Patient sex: F
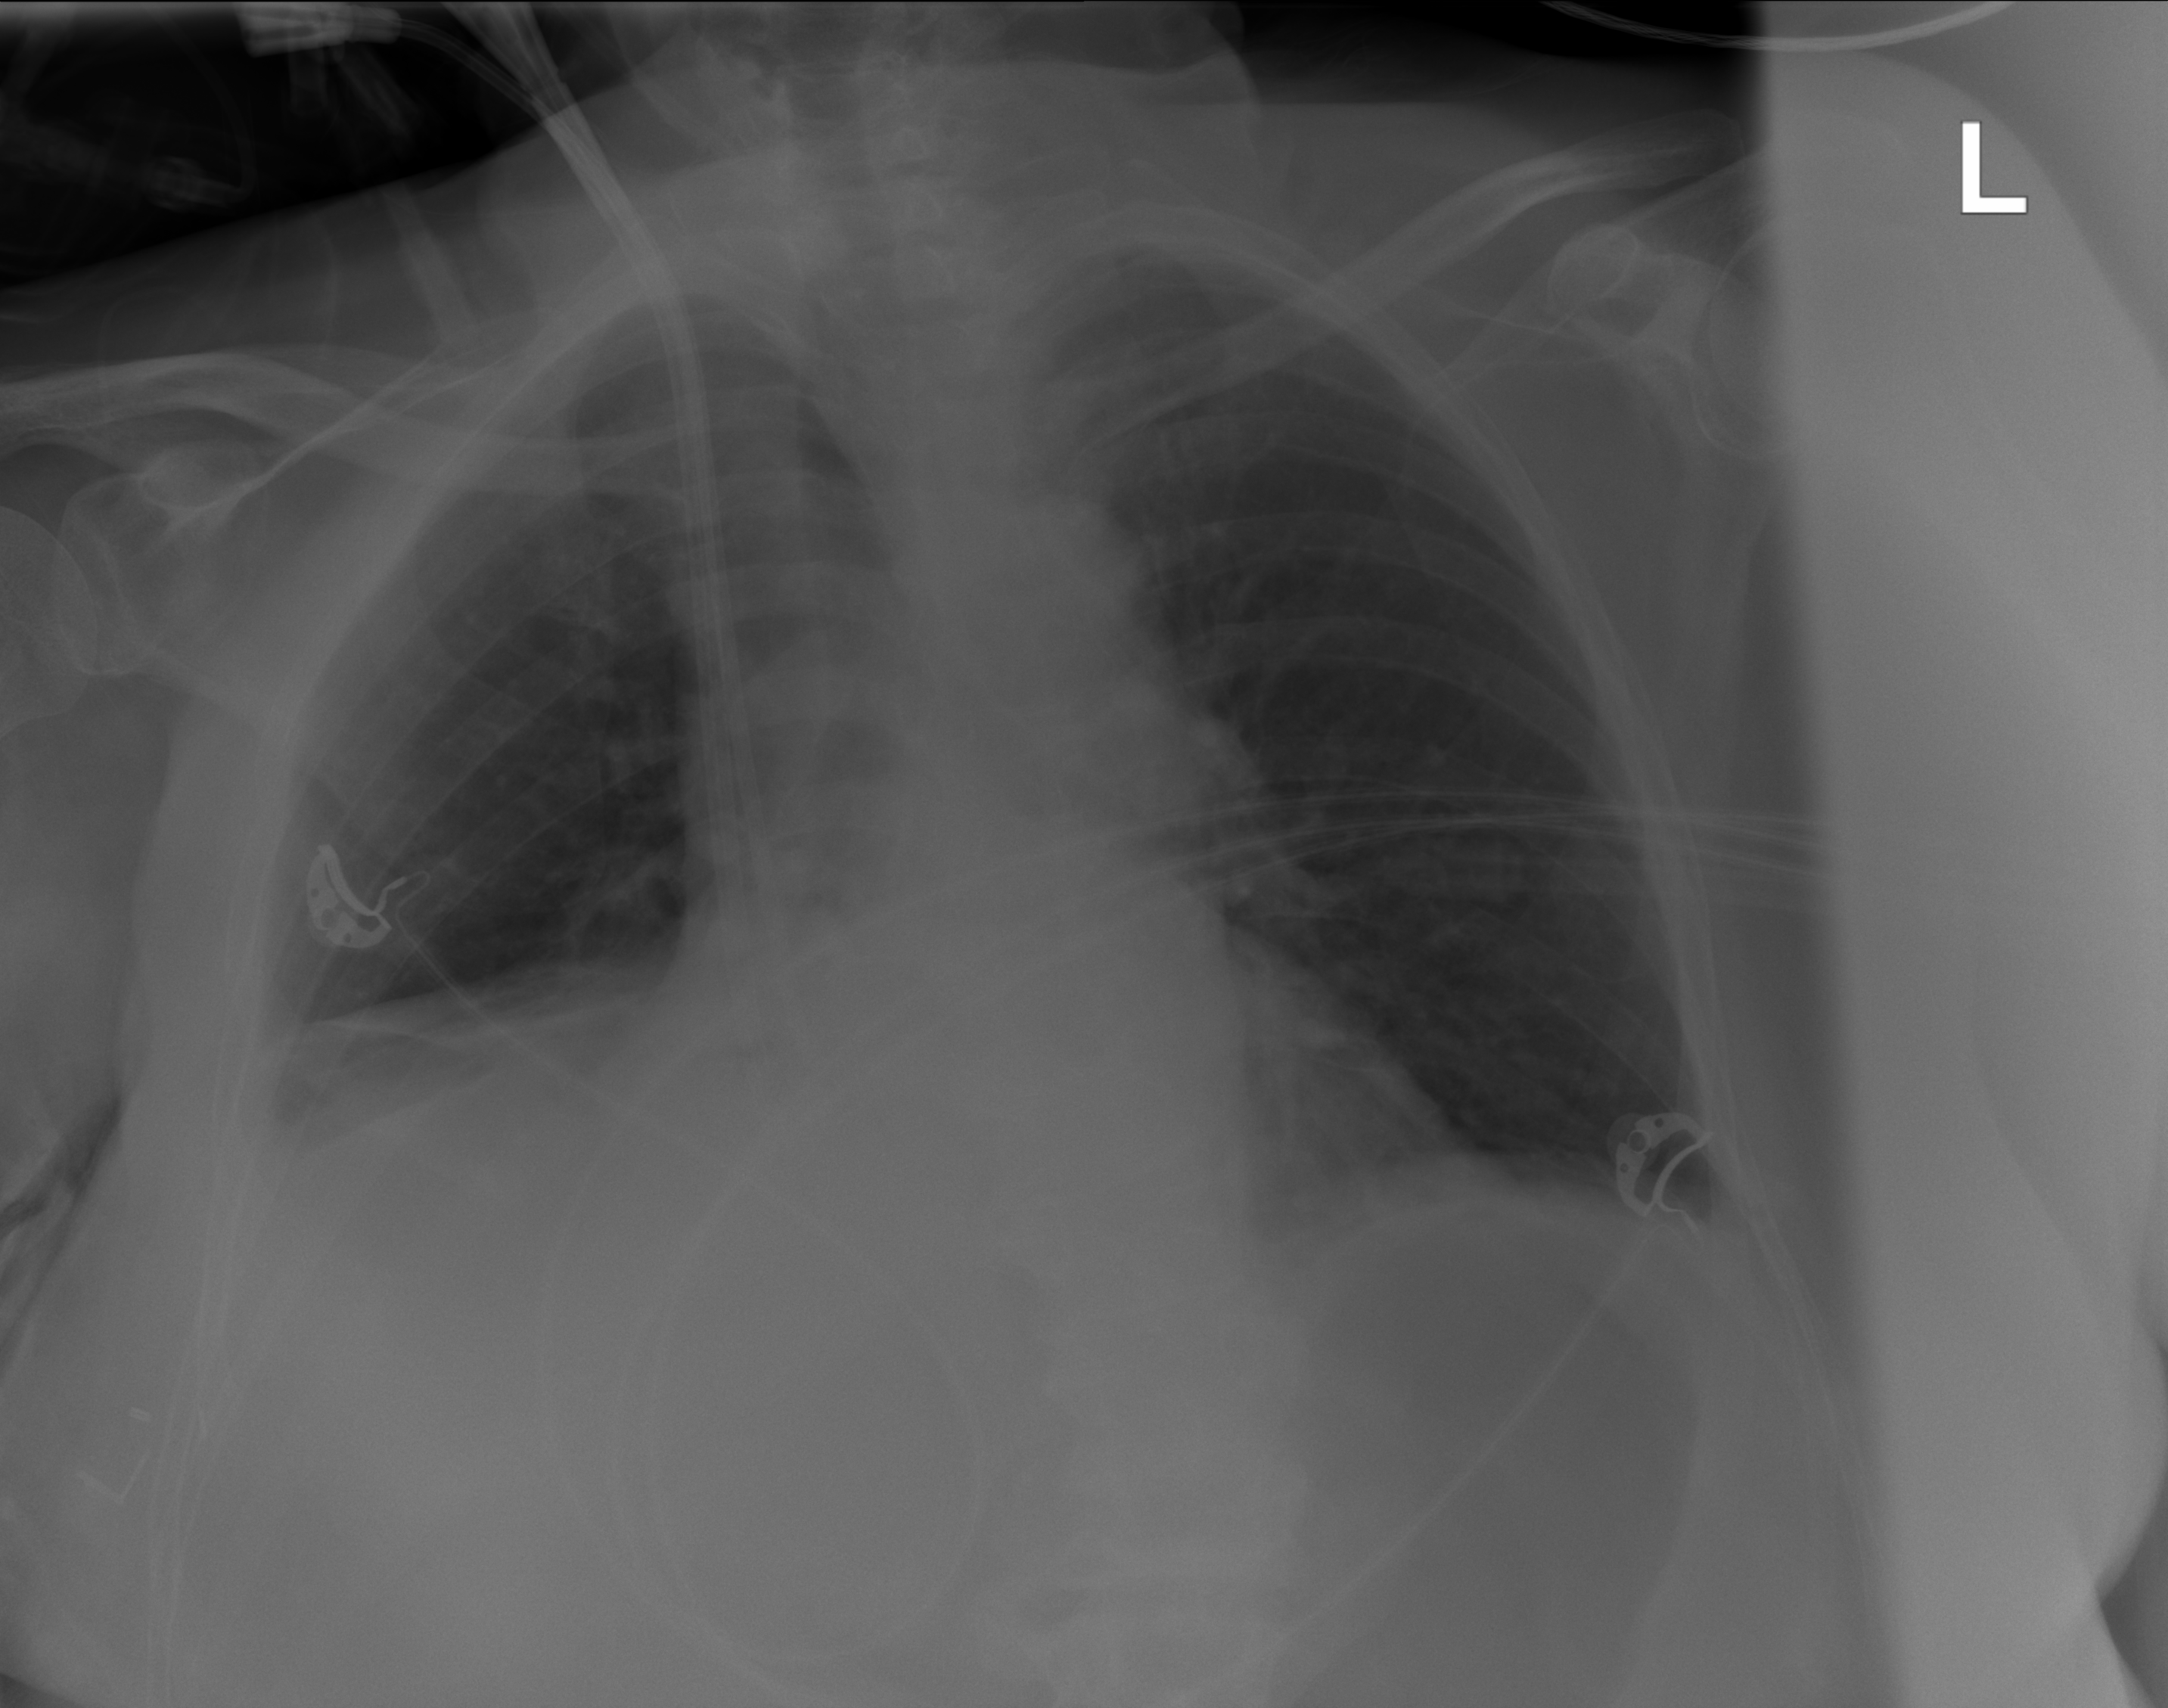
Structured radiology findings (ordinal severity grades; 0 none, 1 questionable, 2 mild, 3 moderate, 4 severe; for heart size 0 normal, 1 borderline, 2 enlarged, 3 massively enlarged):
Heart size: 1
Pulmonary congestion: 0
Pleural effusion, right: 1
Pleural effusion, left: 1
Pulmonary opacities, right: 0
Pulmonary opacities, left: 0
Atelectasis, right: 2
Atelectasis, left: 0